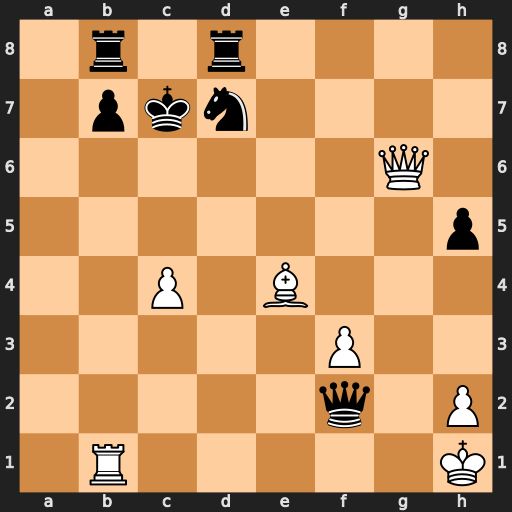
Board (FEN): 1r1r4/1pkn4/6Q1/7p/2P1B3/5P2/5q1P/1R5K
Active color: w
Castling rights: -
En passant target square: -
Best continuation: Rxb7+ Rxb7 Qc6+ Kb8 Qxb7#